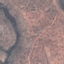
Label: HerbaceousVegetation